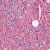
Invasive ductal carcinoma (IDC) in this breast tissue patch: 1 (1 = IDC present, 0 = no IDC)